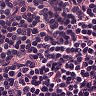
Metastatic tissue present: no